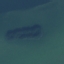
Label: SeaLake